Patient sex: M
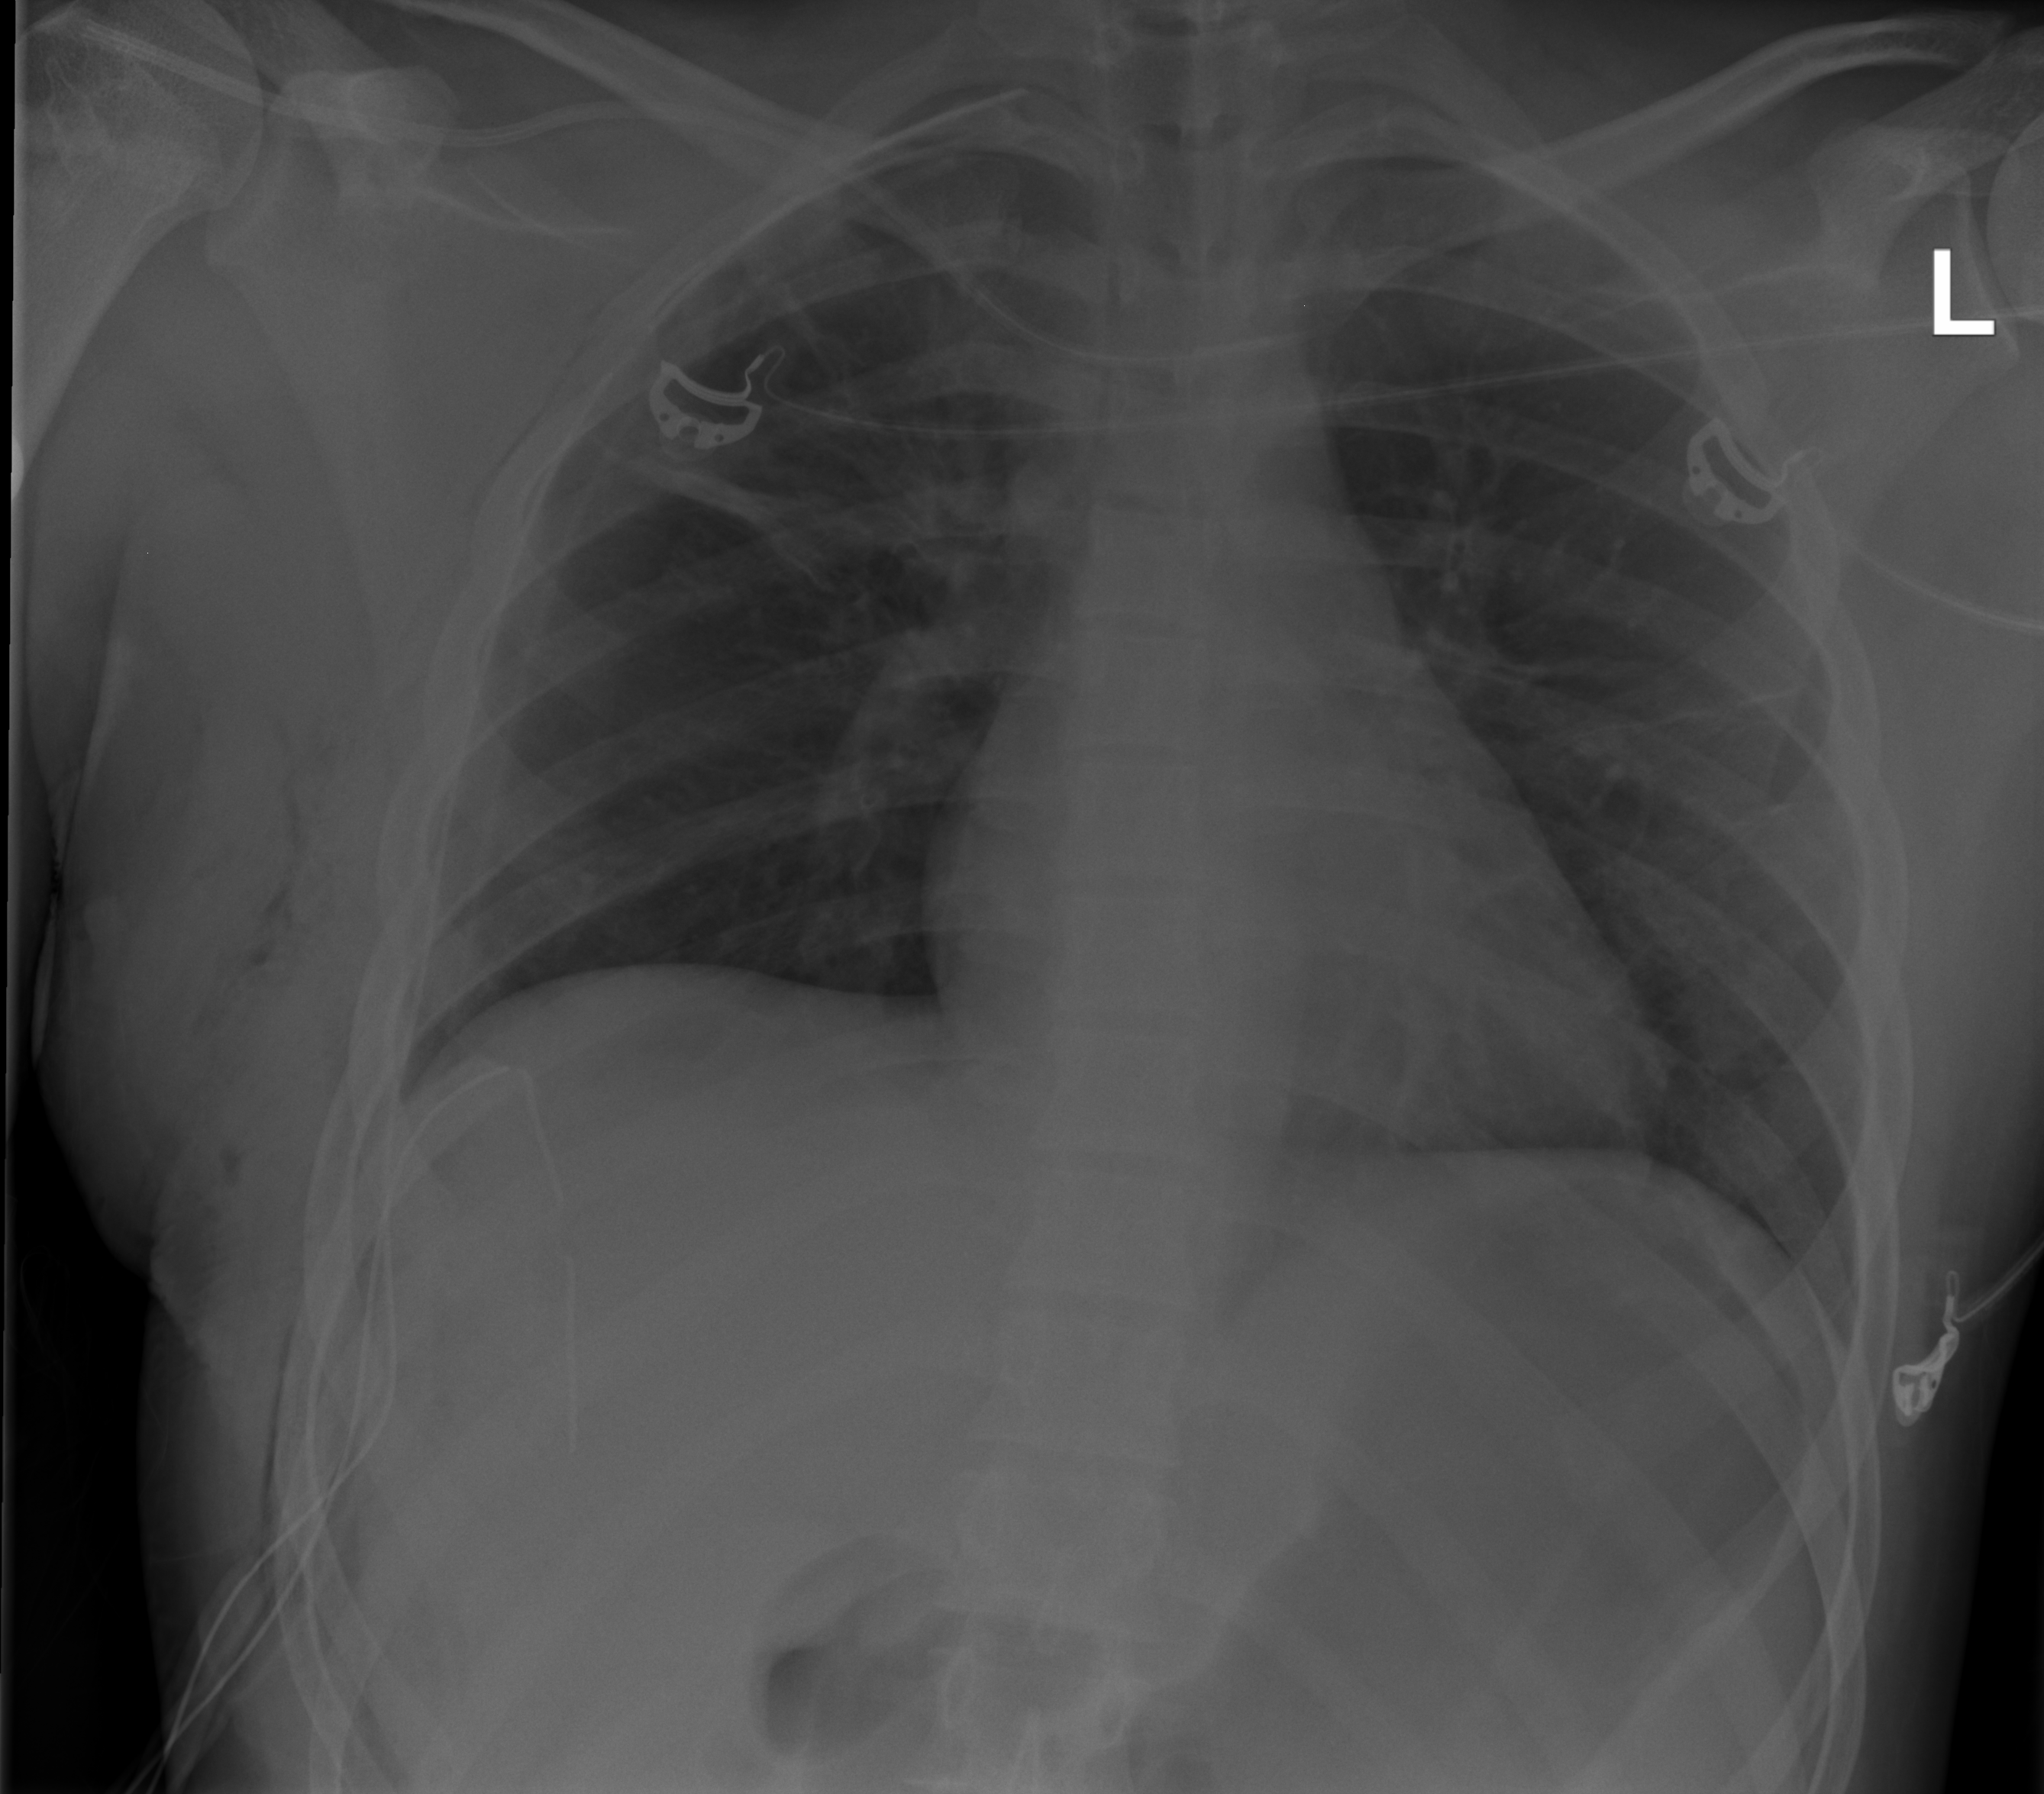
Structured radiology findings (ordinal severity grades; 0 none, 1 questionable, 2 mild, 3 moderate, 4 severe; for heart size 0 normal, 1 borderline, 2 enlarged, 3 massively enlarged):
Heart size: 0
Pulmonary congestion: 0
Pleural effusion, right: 0
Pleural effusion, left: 0
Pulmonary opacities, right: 1
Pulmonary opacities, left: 0
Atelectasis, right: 2
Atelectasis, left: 0